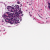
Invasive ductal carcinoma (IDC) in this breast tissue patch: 0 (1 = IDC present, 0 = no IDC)